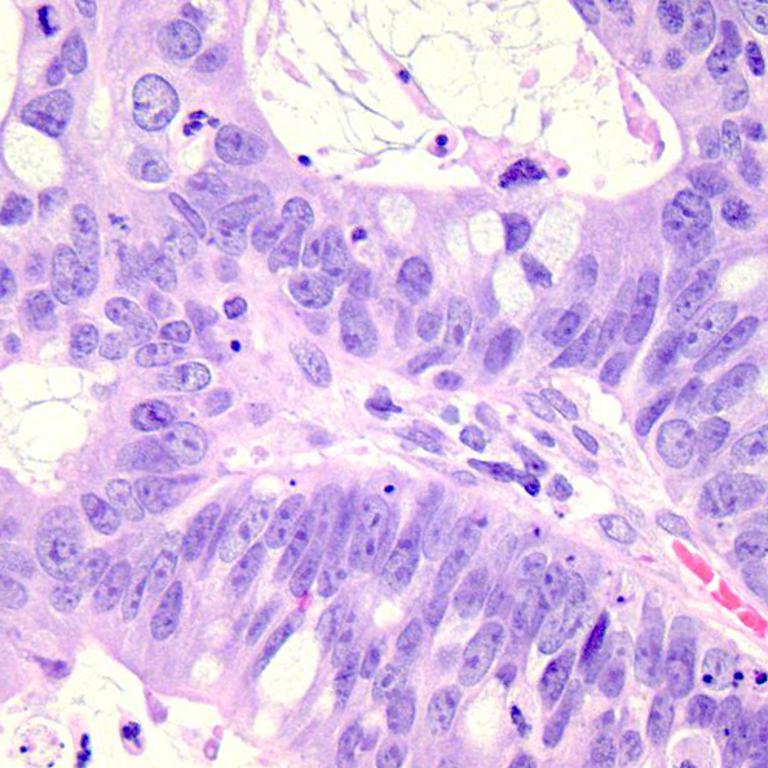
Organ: colon
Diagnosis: adenocarcinomas